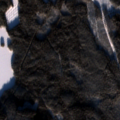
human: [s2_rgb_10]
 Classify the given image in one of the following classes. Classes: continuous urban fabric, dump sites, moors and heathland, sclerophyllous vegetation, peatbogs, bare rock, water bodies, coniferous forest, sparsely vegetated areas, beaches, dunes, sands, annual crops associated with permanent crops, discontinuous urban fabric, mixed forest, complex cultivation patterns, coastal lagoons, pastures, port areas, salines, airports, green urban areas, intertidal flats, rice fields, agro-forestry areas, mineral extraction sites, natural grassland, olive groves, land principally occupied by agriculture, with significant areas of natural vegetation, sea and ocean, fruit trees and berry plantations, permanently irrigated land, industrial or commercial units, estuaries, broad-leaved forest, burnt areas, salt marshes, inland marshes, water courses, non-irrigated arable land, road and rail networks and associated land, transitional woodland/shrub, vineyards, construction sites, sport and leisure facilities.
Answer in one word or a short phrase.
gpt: coniferous forest, mixed forest, transitional woodland/shrub, water bodies